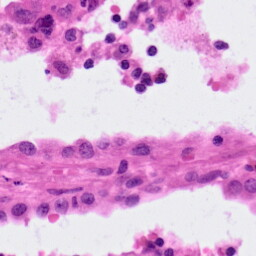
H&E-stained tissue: Lung